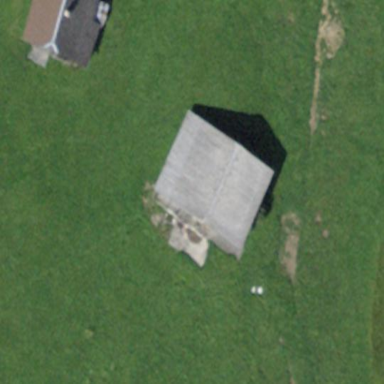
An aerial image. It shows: Rural barn.